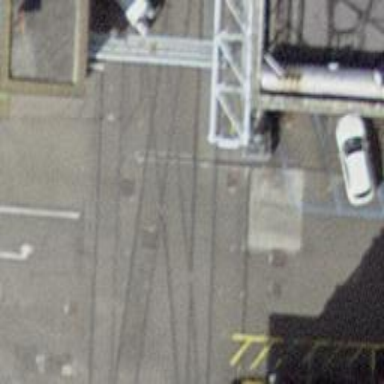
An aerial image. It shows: Railway crossing.